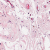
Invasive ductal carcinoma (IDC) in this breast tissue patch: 0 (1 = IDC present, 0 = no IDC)